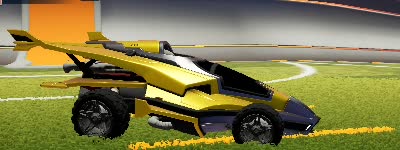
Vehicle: aftershock